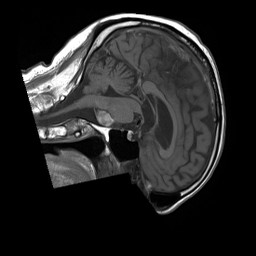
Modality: T1w
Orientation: sagittal
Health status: ill
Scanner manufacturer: siemens
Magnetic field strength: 1.5 T
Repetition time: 0.417 s
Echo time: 0.0099 s